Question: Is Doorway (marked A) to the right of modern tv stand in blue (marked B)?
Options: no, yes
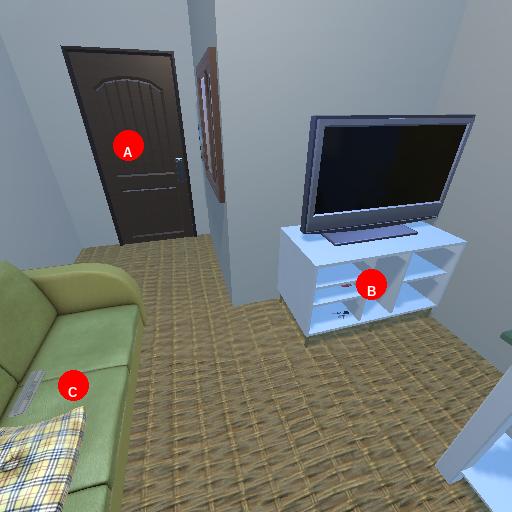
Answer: no